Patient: sex M, age 44
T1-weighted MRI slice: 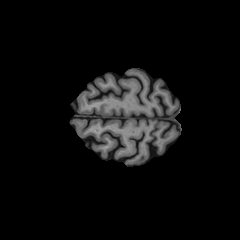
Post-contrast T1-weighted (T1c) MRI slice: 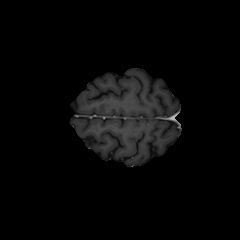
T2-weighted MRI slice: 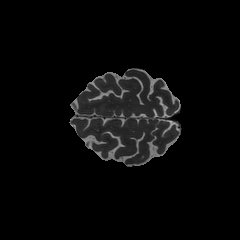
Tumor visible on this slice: no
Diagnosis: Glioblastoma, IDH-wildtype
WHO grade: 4